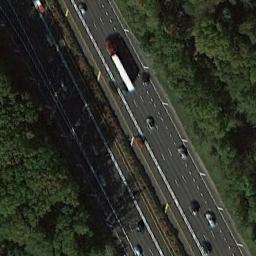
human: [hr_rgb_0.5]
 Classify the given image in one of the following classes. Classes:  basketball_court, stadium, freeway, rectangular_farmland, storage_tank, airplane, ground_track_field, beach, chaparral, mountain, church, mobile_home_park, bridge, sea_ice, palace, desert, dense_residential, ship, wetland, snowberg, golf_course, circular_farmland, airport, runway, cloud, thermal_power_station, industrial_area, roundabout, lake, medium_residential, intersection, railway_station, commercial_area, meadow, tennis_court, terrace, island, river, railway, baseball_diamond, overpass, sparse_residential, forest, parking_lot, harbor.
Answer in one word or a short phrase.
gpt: freeway